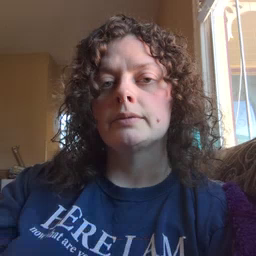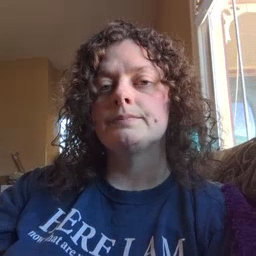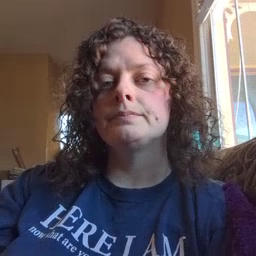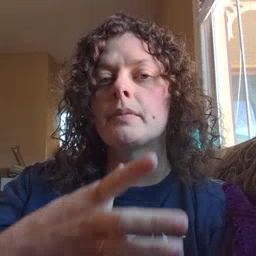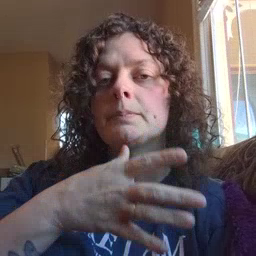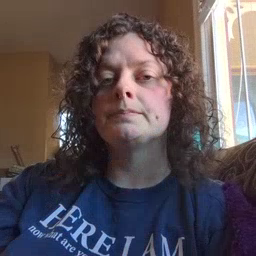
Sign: mom